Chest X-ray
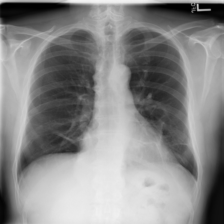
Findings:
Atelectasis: negative
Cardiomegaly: negative
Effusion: negative
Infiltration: negative
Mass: negative
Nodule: negative
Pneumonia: negative
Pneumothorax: negative
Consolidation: positive
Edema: negative
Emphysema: negative
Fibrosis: positive
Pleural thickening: negative
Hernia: negative